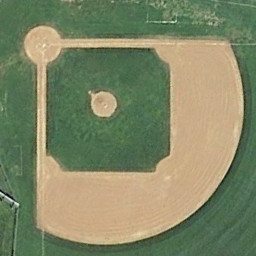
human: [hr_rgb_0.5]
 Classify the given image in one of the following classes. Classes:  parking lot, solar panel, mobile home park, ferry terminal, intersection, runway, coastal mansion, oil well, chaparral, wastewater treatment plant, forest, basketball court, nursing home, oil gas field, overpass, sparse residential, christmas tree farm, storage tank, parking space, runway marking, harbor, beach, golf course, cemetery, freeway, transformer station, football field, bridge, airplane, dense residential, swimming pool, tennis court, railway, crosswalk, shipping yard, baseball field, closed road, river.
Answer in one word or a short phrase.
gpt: baseball field